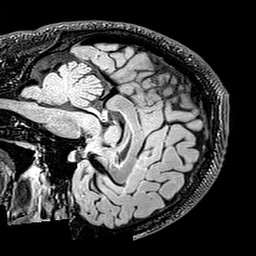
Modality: T2w
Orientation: sagittal
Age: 25
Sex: male
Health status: healthy
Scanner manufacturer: siemens
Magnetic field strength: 3 T
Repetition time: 5 s
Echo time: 0.396 s